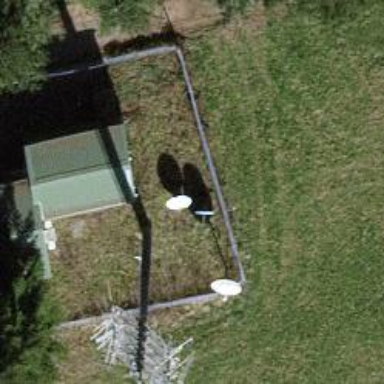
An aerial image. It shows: Antenna made by man.